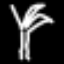
Label: palm tree